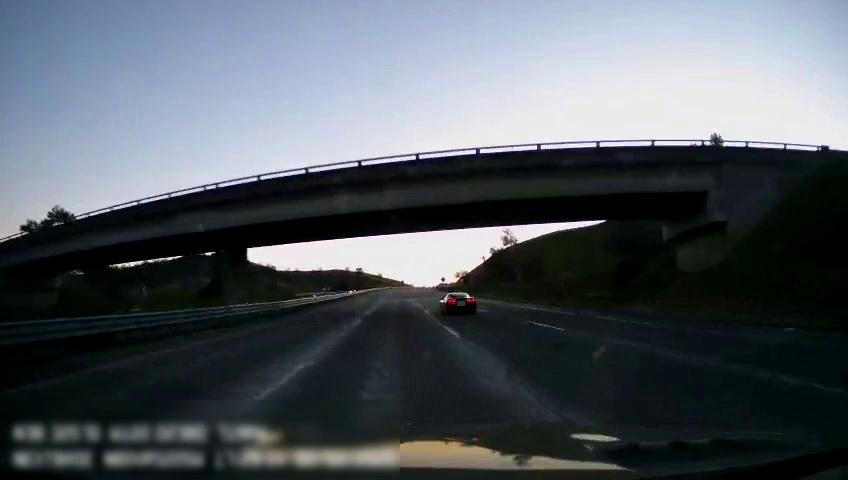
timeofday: Day
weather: Sunny
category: Drivable Space
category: Vehicles | Car
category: Lanes | Current Lane
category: Lanes | Current Lane
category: Lanes | Alternate Lane
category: Lanes | Alternate Lane
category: Lanes | Alternate Lane